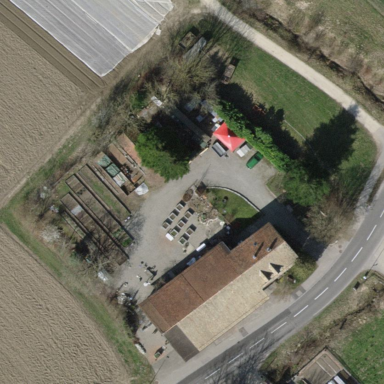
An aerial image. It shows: Farmyard area.